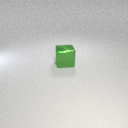
large green metal cube